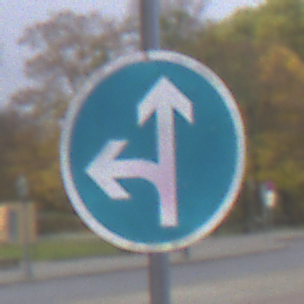
Verkehrszeichen: VorgeschriebeneFahrtrichtungGeradeausOderLinks
Umgebung: Outdoor, Urban
Tageszeit: MorningAfternoon
Wetter: PartlyCloudy
Licht: Natural
Jahreszeit: NotSpecified
Kontrast: LowContrast